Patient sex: M
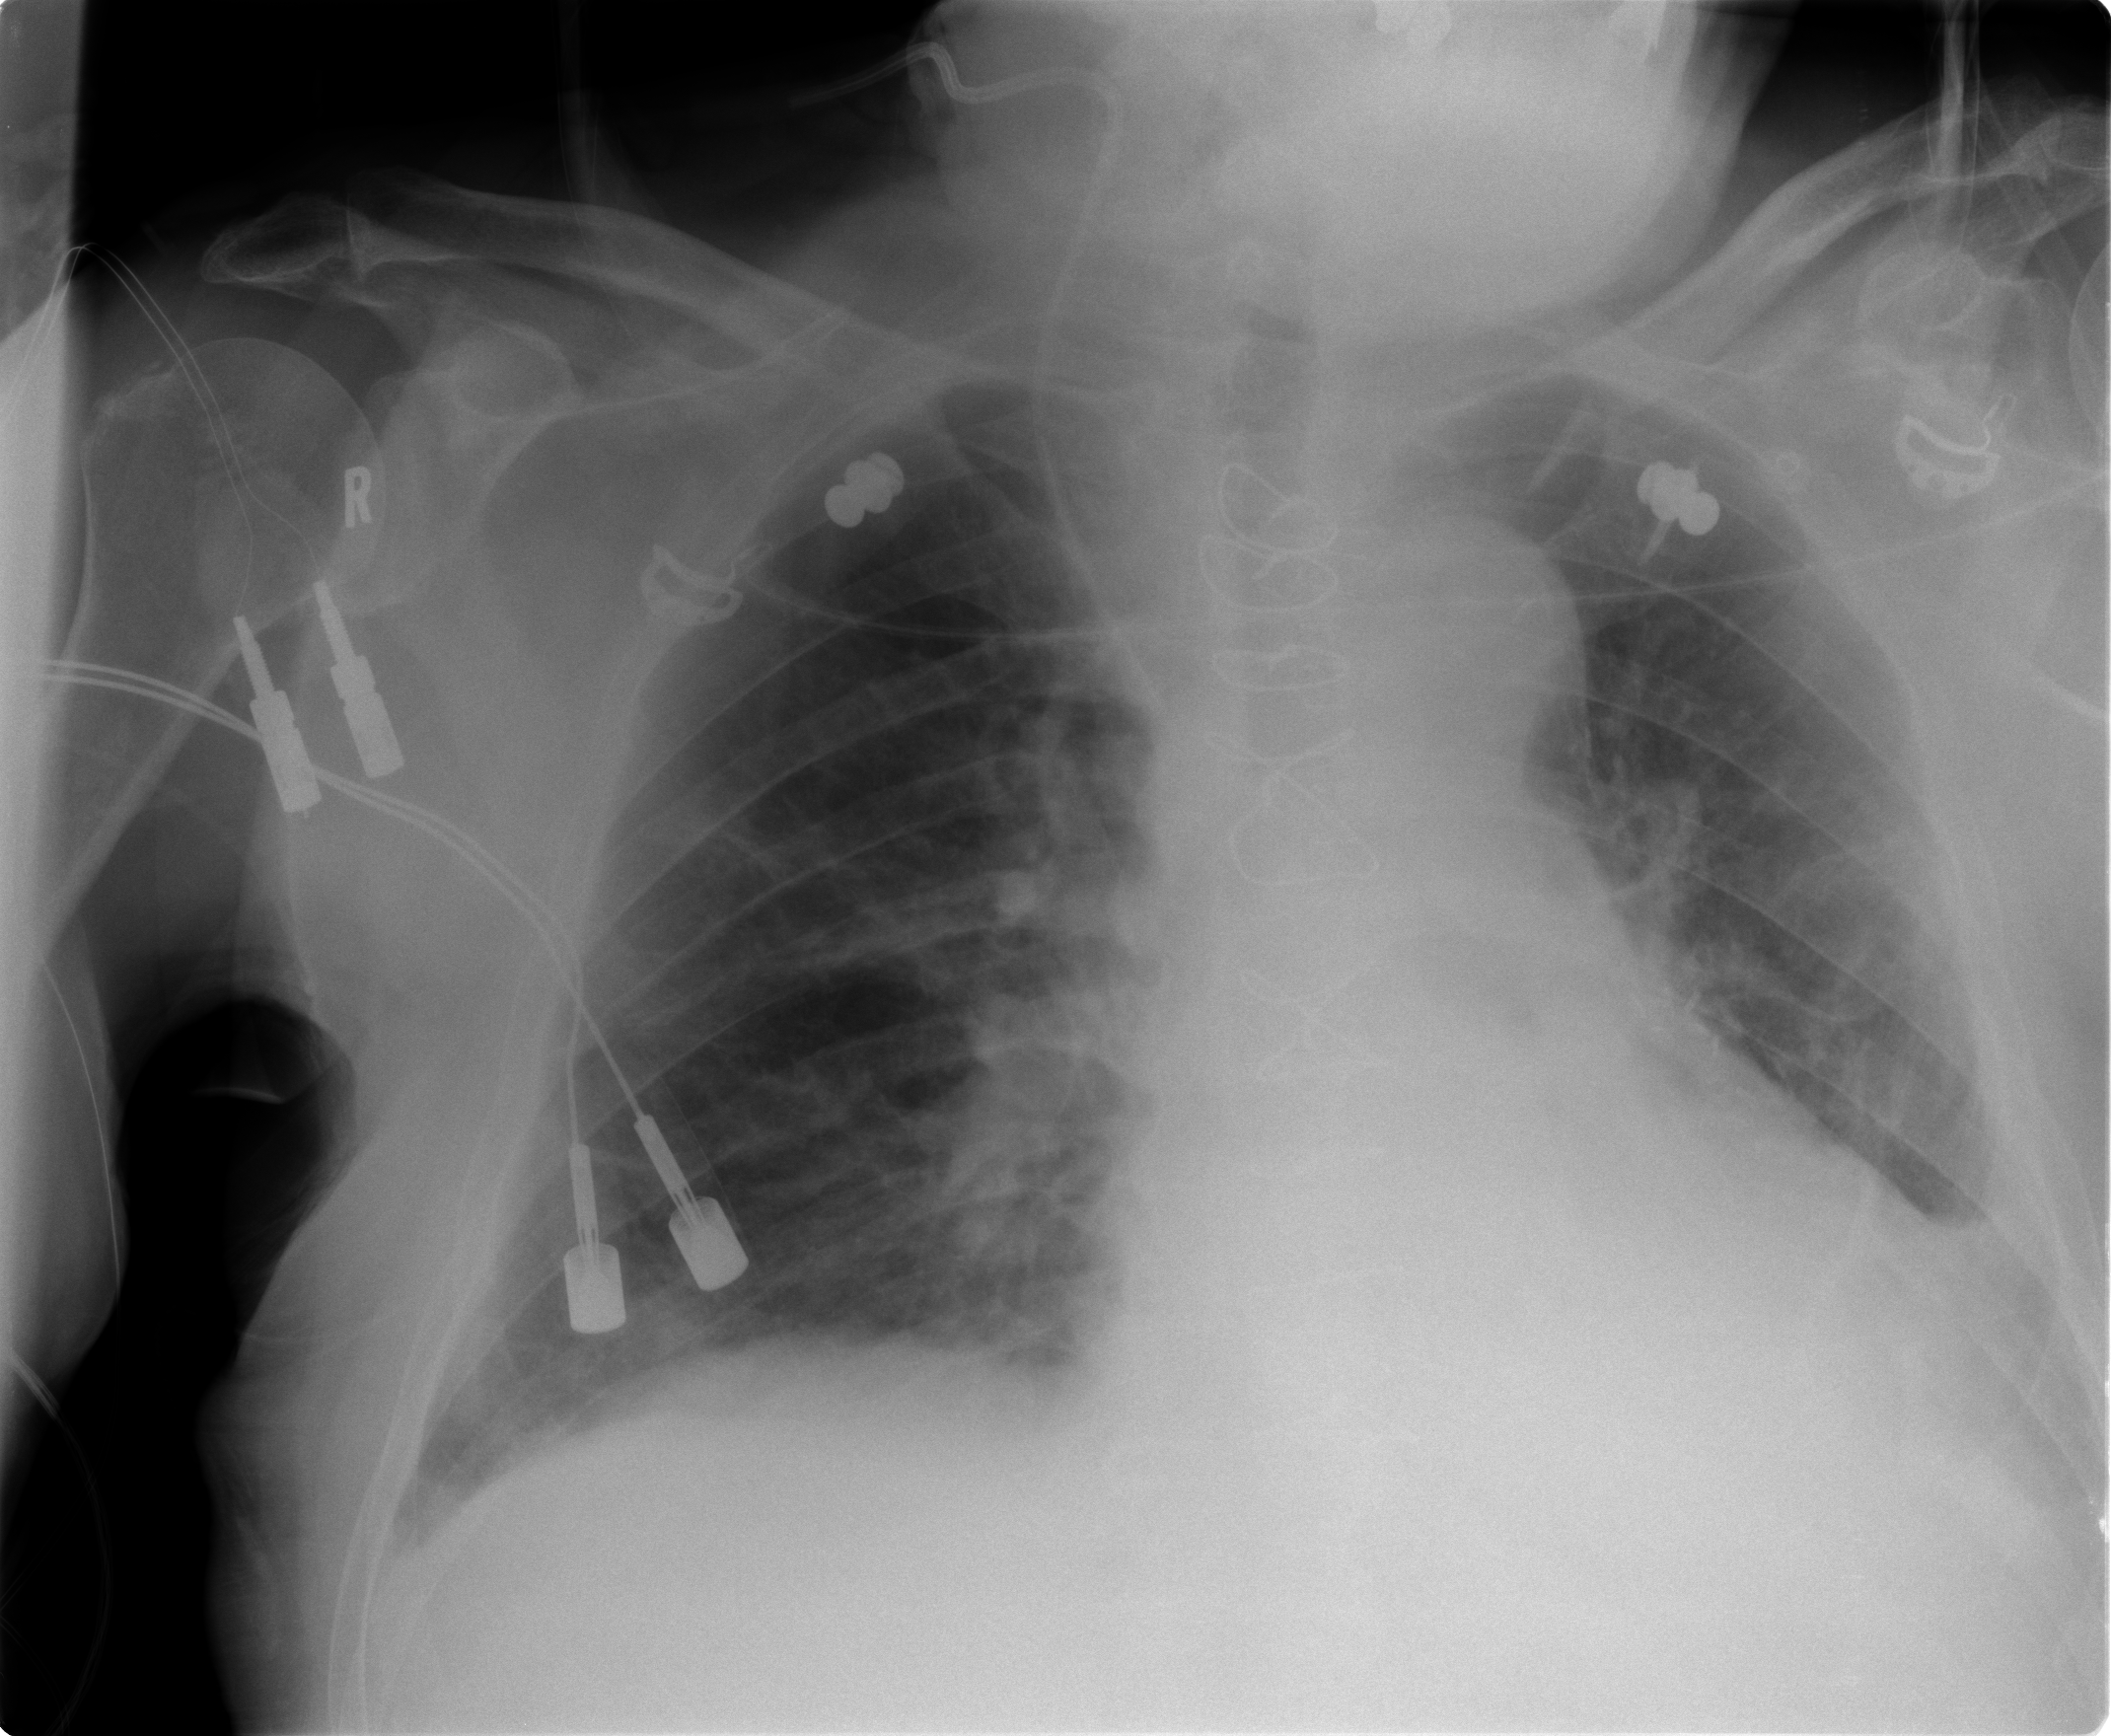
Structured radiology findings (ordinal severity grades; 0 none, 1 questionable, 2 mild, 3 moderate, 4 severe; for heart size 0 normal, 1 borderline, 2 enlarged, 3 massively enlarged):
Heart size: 2
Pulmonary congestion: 2
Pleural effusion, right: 1
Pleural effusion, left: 2
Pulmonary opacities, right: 1
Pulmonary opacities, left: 0
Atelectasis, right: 2
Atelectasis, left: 2